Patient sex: F
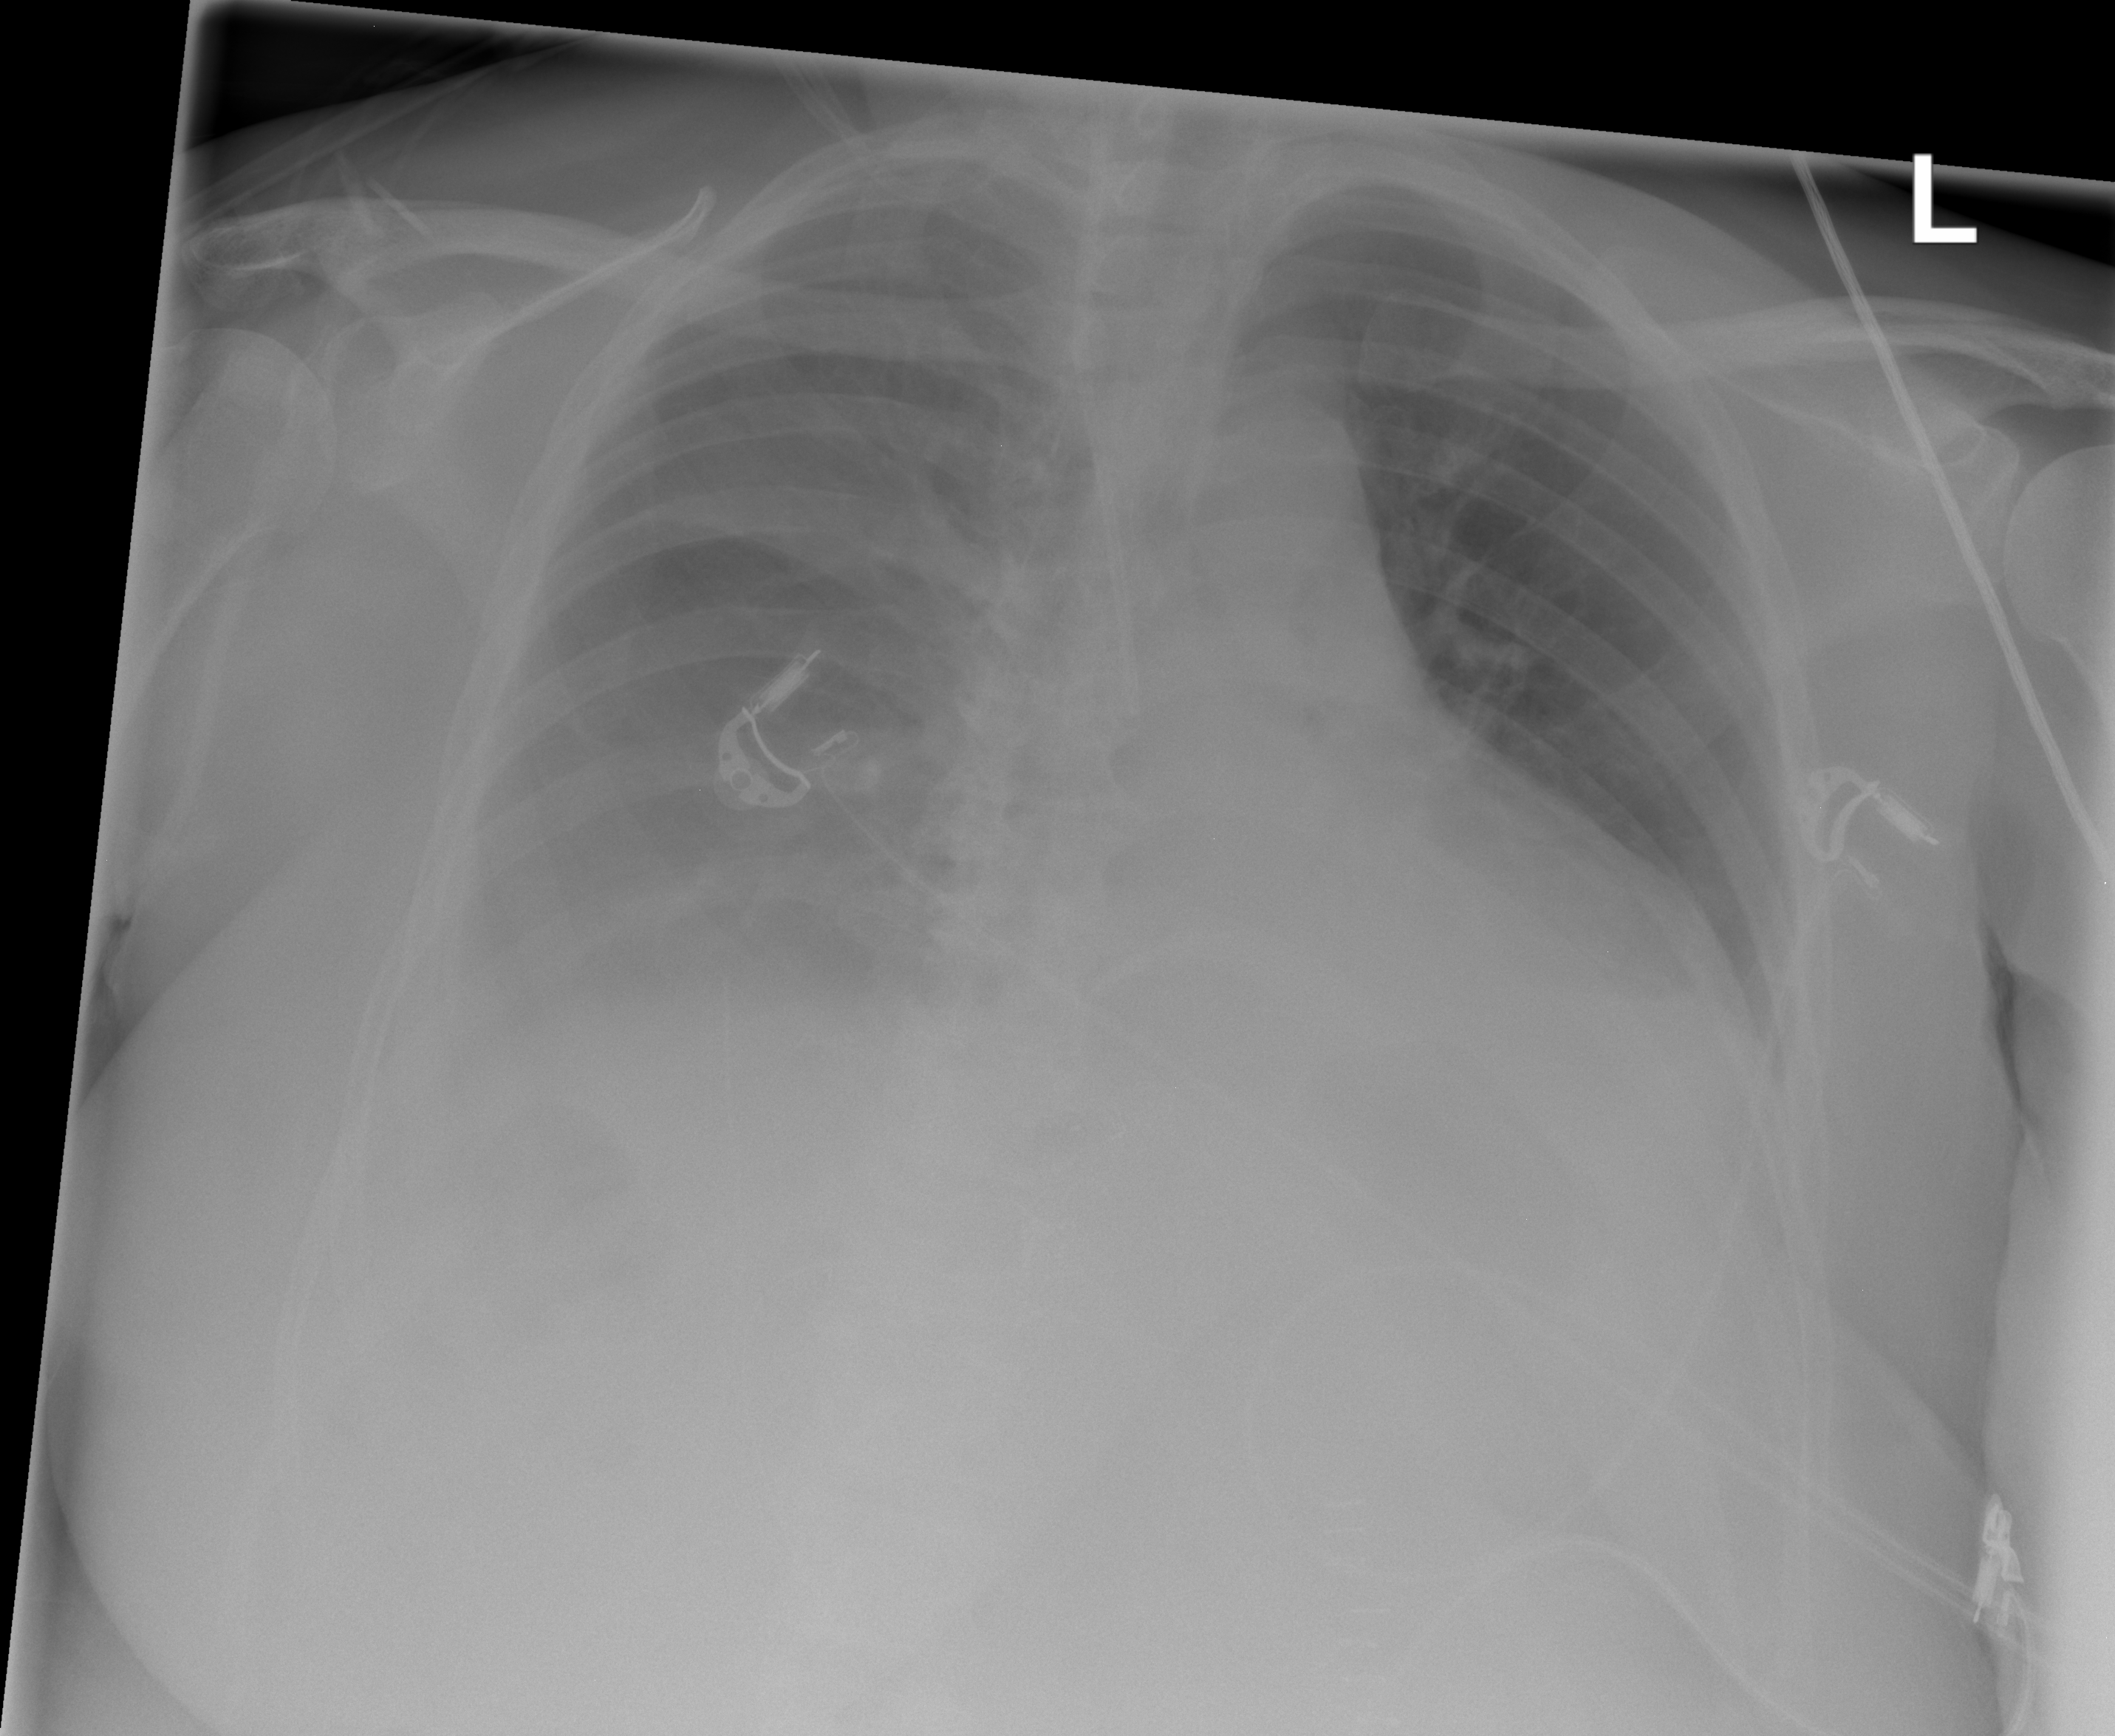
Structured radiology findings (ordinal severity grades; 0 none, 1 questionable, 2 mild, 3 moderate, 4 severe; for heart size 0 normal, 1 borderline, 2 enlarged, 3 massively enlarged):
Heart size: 2
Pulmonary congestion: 0
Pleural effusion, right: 3
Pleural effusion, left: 1
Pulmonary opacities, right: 0
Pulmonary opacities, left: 0
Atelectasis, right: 2
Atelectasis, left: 2